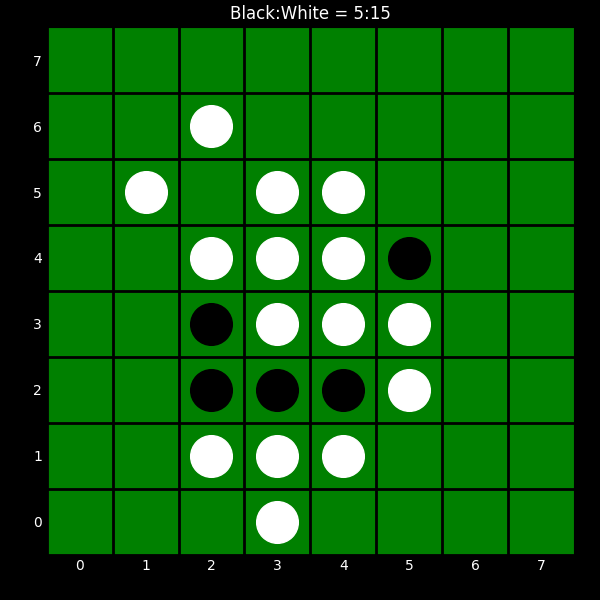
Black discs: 5
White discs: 15